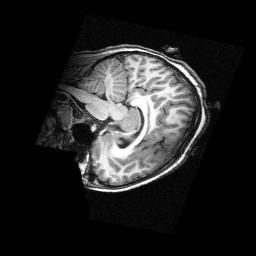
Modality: T1w
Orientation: sagittal
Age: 10
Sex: female
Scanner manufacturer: siemens
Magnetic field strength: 3 T
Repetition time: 2.3 s
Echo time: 0.00336 s